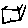
Label: house